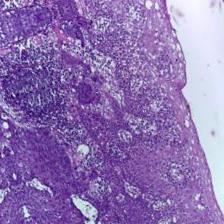
Diagnosis: OSCC